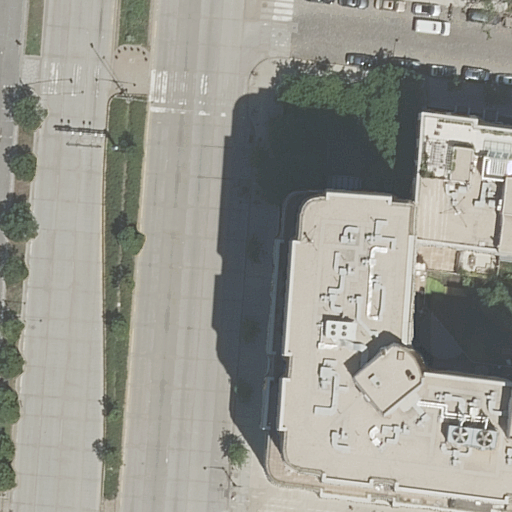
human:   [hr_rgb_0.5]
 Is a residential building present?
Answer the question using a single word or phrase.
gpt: yes

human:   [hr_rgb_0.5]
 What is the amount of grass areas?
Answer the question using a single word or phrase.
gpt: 4

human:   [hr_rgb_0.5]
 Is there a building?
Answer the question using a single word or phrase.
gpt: yes

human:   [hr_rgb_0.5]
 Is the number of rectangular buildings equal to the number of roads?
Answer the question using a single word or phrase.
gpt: no

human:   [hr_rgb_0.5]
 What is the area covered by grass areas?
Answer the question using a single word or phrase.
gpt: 489m2

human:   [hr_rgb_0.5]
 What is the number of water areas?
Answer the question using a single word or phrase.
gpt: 0

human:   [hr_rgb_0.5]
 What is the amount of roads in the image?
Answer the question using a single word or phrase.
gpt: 10

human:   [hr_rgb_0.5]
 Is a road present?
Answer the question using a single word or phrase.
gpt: yes

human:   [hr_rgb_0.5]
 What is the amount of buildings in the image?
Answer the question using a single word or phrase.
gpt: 1

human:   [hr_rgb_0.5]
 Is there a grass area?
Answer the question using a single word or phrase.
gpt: yes

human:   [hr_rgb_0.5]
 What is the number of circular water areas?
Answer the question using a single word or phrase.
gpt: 0

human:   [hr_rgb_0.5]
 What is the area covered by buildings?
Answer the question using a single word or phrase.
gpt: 3262m2

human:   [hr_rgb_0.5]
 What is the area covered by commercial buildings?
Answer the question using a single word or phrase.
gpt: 0m2

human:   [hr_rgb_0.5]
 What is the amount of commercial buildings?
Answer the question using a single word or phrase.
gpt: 0

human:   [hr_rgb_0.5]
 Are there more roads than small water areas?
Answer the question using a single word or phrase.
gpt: yes

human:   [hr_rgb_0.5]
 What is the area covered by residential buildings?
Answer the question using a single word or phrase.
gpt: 3262m2

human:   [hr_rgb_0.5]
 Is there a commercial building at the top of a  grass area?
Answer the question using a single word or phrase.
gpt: no

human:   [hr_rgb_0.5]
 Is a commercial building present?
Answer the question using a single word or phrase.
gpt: no

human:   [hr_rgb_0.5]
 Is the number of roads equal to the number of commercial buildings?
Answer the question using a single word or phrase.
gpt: no

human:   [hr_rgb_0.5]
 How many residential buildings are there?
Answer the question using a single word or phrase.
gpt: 1

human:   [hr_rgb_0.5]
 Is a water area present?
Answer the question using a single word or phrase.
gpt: no

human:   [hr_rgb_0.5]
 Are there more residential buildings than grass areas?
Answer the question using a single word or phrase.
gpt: no

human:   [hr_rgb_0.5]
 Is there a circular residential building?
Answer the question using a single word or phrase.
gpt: no

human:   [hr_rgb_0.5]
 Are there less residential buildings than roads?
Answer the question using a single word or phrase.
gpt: yes

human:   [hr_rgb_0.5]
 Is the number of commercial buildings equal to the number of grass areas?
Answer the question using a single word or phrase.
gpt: no

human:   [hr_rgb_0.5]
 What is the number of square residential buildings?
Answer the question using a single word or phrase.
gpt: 0

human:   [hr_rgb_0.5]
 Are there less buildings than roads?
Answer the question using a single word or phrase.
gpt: yes

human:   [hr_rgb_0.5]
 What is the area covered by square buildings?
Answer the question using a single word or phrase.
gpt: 0m2

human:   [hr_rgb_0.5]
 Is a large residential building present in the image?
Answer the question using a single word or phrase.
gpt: yes

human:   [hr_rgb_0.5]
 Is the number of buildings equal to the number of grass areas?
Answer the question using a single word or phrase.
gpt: no

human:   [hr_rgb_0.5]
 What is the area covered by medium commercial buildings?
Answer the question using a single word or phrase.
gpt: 0m2

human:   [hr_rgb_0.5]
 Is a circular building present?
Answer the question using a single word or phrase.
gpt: no

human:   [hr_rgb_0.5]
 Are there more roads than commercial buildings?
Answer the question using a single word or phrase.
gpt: yes

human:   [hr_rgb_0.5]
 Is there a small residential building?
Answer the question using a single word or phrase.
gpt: no

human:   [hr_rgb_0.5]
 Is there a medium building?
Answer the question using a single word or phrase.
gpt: no

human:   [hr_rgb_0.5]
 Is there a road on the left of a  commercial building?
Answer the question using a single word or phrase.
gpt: no

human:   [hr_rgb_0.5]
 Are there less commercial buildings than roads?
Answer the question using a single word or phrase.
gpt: yes

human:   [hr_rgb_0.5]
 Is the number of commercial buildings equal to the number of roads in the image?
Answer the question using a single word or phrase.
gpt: no

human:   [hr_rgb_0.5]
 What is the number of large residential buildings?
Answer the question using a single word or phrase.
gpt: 1

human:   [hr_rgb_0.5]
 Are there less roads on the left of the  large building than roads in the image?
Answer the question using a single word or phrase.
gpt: no

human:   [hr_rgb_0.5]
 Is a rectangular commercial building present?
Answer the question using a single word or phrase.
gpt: no

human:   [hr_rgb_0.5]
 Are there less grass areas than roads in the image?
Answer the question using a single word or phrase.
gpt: yes

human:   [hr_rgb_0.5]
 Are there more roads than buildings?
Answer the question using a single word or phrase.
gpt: yes

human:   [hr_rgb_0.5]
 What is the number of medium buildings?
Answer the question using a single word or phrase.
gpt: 0

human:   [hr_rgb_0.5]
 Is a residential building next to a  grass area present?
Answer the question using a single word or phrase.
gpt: yes

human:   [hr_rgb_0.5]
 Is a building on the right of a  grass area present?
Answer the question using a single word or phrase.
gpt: yes

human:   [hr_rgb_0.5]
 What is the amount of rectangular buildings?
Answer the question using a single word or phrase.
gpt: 0

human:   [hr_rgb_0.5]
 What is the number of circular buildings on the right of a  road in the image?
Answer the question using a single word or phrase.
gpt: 0

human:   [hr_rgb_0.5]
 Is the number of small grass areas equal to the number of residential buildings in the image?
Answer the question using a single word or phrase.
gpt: no

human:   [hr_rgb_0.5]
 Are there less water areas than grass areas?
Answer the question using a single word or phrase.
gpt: yes

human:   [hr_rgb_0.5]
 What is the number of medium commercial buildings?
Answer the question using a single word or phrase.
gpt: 0

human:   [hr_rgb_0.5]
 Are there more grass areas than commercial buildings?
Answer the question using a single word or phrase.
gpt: yes

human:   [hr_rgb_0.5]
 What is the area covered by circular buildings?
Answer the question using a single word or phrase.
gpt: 0m2

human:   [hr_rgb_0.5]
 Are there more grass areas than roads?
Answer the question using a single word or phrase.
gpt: no

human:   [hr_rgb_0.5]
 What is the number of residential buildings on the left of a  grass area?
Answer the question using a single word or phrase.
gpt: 0

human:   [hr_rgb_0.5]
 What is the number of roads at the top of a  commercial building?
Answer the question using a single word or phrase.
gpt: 0

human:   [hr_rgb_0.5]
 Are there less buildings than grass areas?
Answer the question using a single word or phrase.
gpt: yes

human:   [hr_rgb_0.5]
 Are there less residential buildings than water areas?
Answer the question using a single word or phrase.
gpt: no

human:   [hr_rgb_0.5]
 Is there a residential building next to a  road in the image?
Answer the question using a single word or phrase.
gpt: yes

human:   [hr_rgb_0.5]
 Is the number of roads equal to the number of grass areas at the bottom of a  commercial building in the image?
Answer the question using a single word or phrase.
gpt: no

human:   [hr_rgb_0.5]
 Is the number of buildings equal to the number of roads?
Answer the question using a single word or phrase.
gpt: no

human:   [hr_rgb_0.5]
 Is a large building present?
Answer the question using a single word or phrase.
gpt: yes

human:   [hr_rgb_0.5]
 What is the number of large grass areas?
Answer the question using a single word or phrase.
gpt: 0

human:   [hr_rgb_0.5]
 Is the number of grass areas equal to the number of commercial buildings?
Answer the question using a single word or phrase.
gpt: no